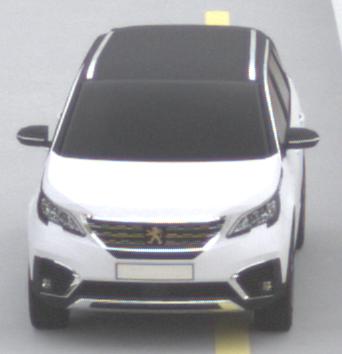
Make: Peugeot
Model: 5008 1.2 PureTech 130 Active
Detailed model: 5008 (II) (03/17 - 09/20)
Model produced from: 2017/03
Model produced until: 2018/07
Doors: 5
Color: white
Road condition: dry road
Daytime: morning or afternoon
Contrast: low contrast